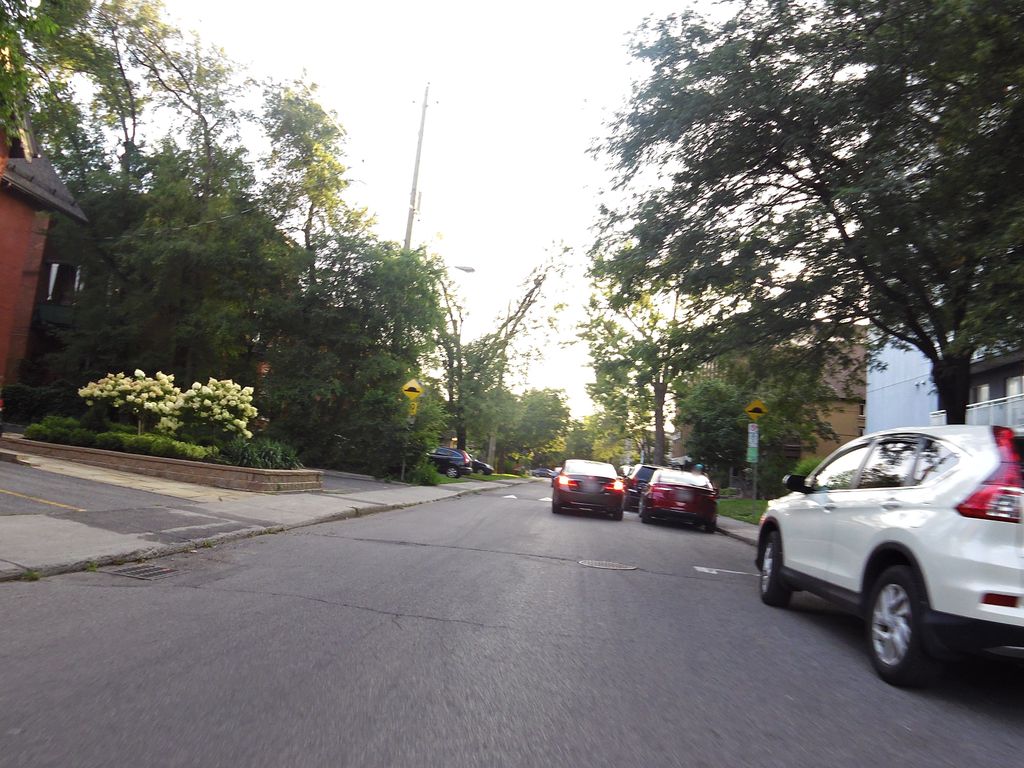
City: ottawa-gatineau